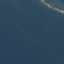
Land use / land cover: SeaLake